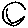
Label: moon